Question: This is my first time trying out SwiftUI, and I am trying to create a SwiftUI view that acts as a split view, with an adjustable handle in the center of the two views.
Here's my current code implementation example:
'''
struct ContentView: View {
@State private var gestureTranslation = CGSize.zero
@State private var prevTranslation = CGSize.zero
var body: some View {
VStack {
Rectangle()
.fill(Color.red)
.frame(height: (UIScreen.main.bounds.height / 2) + self.gestureTranslation.height)
RoundedRectangle(cornerRadius: 5)
.frame(width: 40, height: 3)
.foregroundColor(Color.gray)
.padding(2)
.gesture(DragGesture()
.onChanged({ value in
self.gestureTranslation = CGSize(width: value.translation.width + self.prevTranslation.width, height: value.translation.height + self.prevTranslation.height)
})
.onEnded({ value in
self.gestureTranslation = CGSize(width: value.translation.width + self.prevTranslation.width, height: value.translation.height + self.prevTranslation.height)
self.prevTranslation = self.gestureTranslation
})
)
Rectangle()
.fill(Color.green)
.frame(height: (UIScreen.main.bounds.height / 2) - self.gestureTranslation.height)
}
}
}
'''
How it looks like now:
[
This kinda works, but when dragging the handle, it is very glitchy, and that it seems to require a lot of dragging to reach a certain point.
Please advice me what went wrong. Thank you.
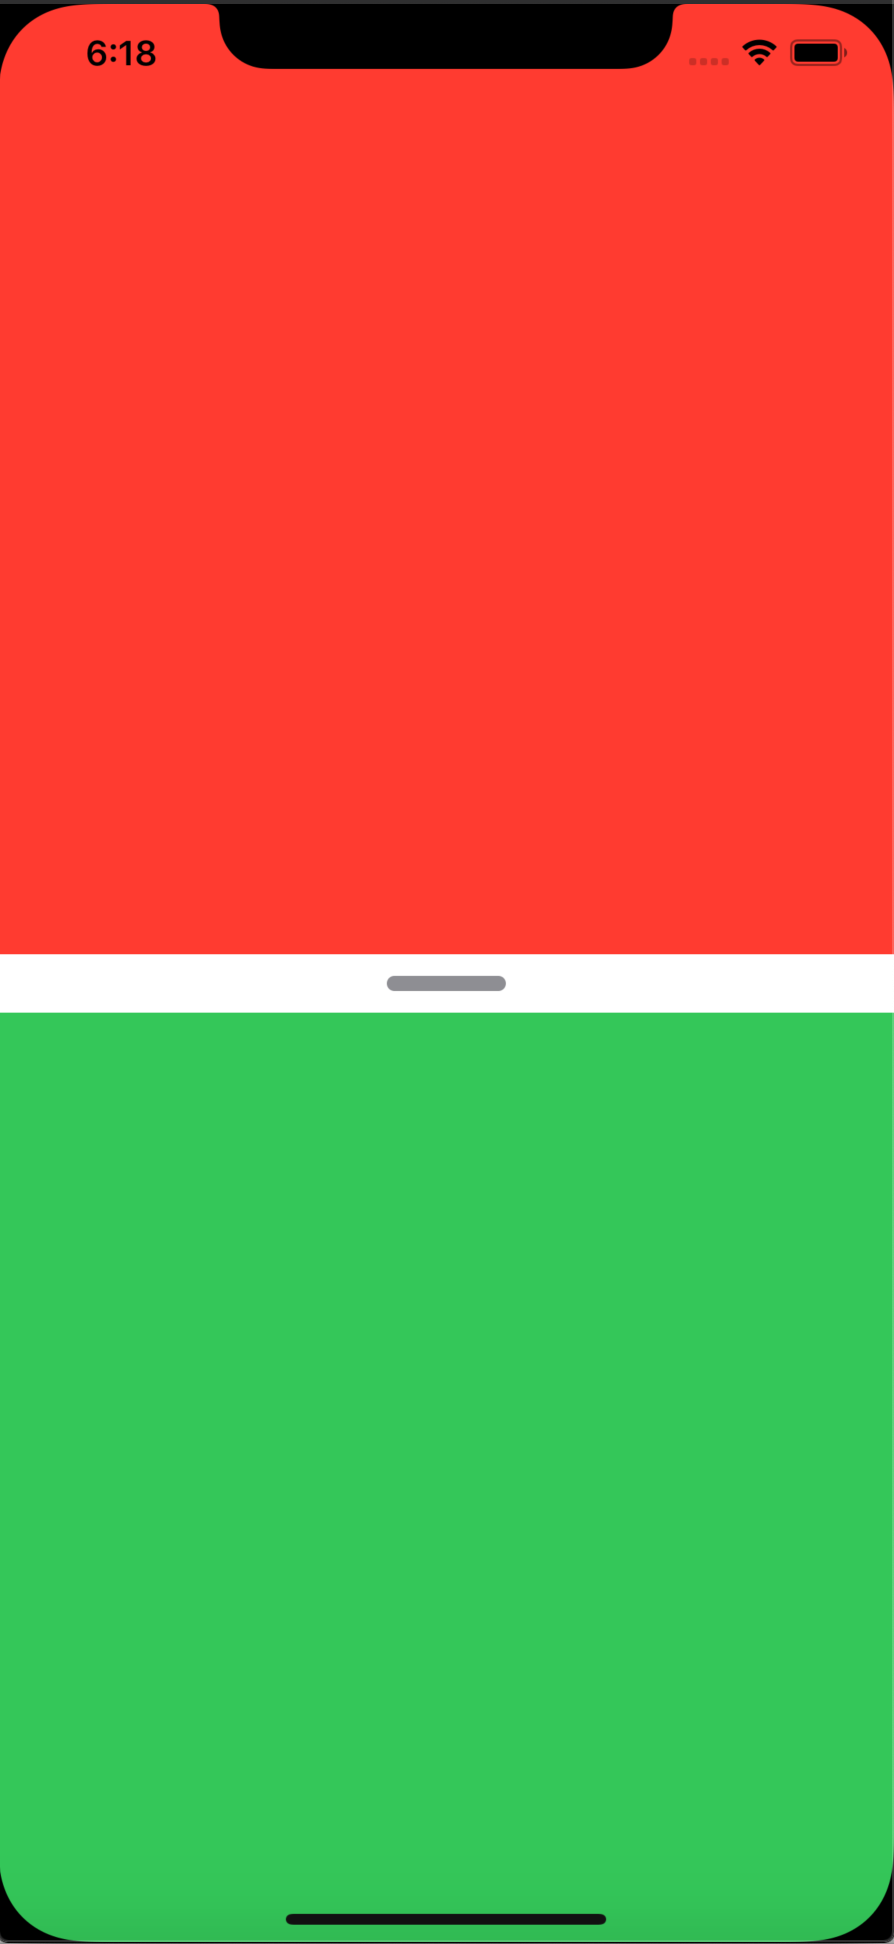
Answer: From what I have observed, the issue seems to be coming from the handle being repositioned while being dragged along. To counteract that I have set an inverse offset on the handle, so it stays in place. I have tried to cover up the persistent handle position as best as I can, by hiding it beneath the other views (zIndex).
For now, this is all that I have got:
'''
import PlaygroundSupport
import SwiftUI
struct SplitView<PrimaryView: View, SecondaryView: View>: View {
// MARK: Props
@GestureState private var offset: CGFloat = 0
@State private var storedOffset: CGFloat = 0
let primaryView: PrimaryView
let secondaryView: SecondaryView
// MARK: Initilization
init(
@ViewBuilder top: @escaping () -> PrimaryView,
@ViewBuilder bottom: @escaping () -> SecondaryView)
{
self.primaryView = top()
self.secondaryView = bottom()
}
// MARK: Body
var body: some View {
GeometryReader { proxy in
VStack(spacing: 0) {
self.primaryView
.frame(height: (proxy.size.height / 2) + self.totalOffset)
.zIndex(1)
self.handle
.gesture(
DragGesture()
.updating(self.$offset, body: { value, state, _ in
state = value.translation.height
})
.onEnded { value in
self.storedOffset += value.translation.height
}
)
.offset(y: -self.offset)
.zIndex(0)
self.secondaryView.zIndex(1)
}
}
}
// MARK: Computed Props
var handle: some View {
RoundedRectangle(cornerRadius: 5)
.frame(width: 40, height: 3)
.foregroundColor(Color.gray)
.padding(2)
}
var totalOffset: CGFloat {
storedOffset + offset
}
}
// MARK: - Playground
let splitView = SplitView(top: {
Rectangle().foregroundColor(.red)
}, bottom: {
Rectangle().foregroundColor(.green)
})
PlaygroundPage.current.setLiveView(splitView)
'''
Just paste the code inside XCode Playground / Swift Playgrounds
If you found a way to improve my code please let me know.